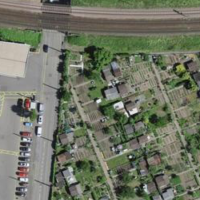
EUNIS habitat code: 53
Species observed at this site:
Datura stramonium